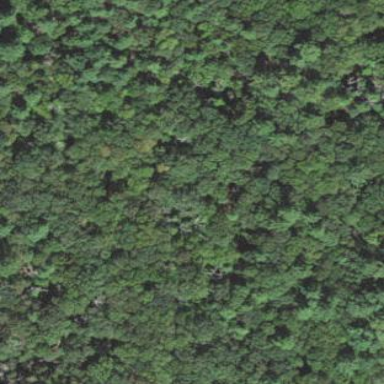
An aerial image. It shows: Mixed woodland area with various types of leaves.